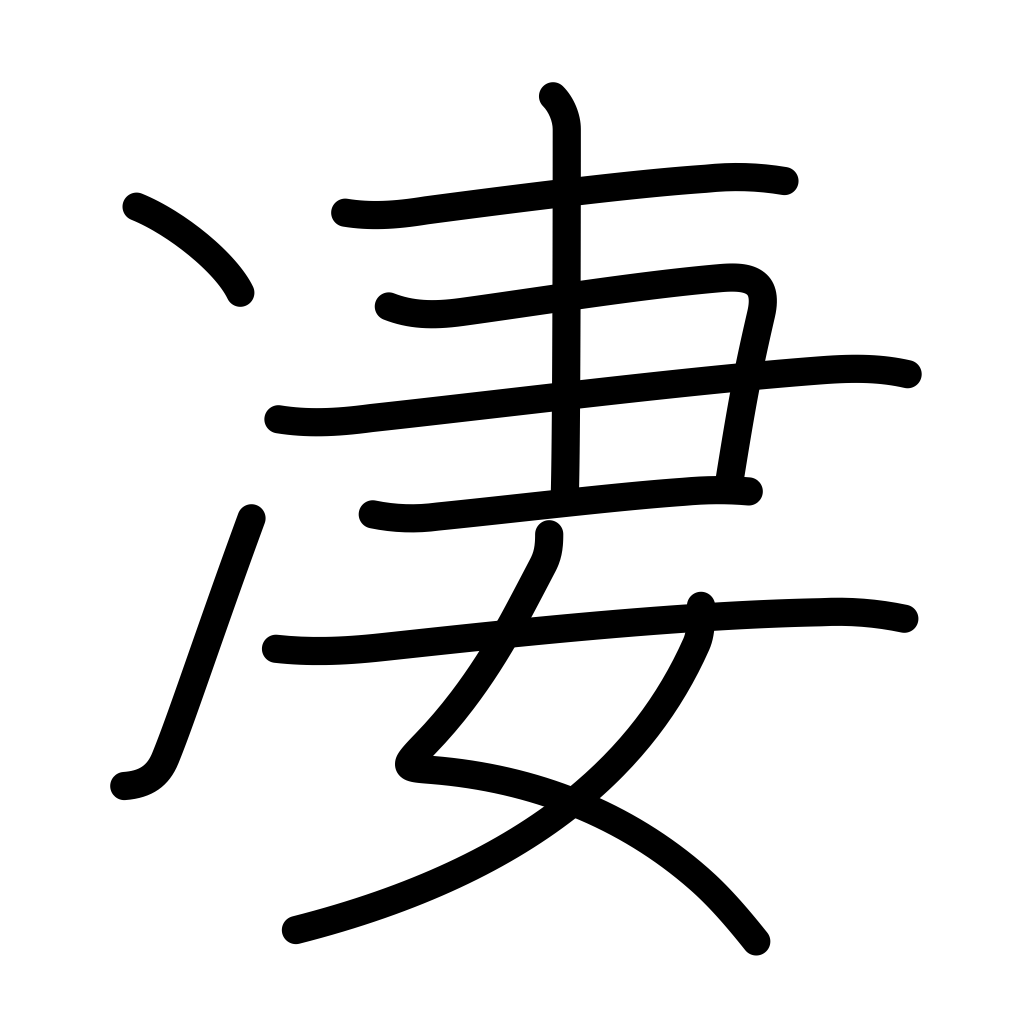
Meaning: uncanny, weird, threatening, horrible